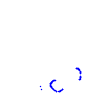
Particle: proton